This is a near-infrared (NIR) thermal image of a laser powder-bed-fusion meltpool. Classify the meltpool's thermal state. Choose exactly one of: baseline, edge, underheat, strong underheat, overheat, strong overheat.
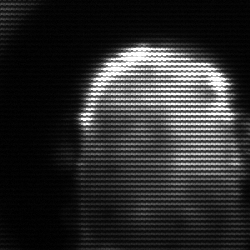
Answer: baseline